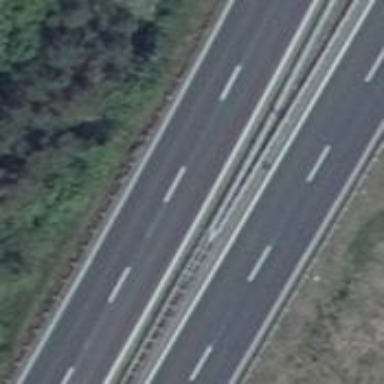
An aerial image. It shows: Asphalt trunk highway.